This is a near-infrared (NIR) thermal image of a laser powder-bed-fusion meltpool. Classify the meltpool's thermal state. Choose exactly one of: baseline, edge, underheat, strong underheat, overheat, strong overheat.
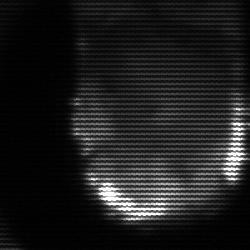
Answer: strong underheat